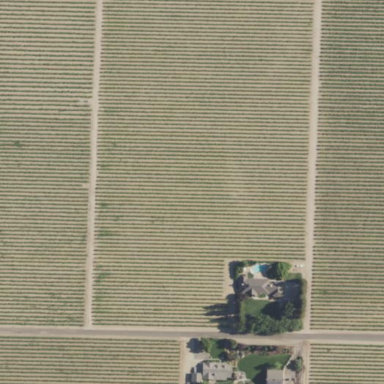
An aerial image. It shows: Vineyard.